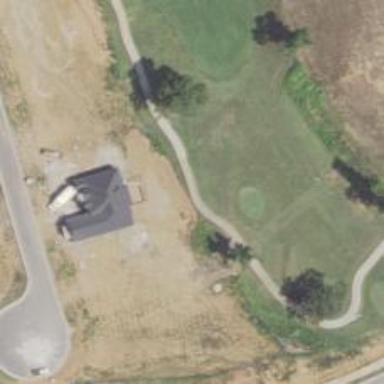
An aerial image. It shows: Path for both road and golf.